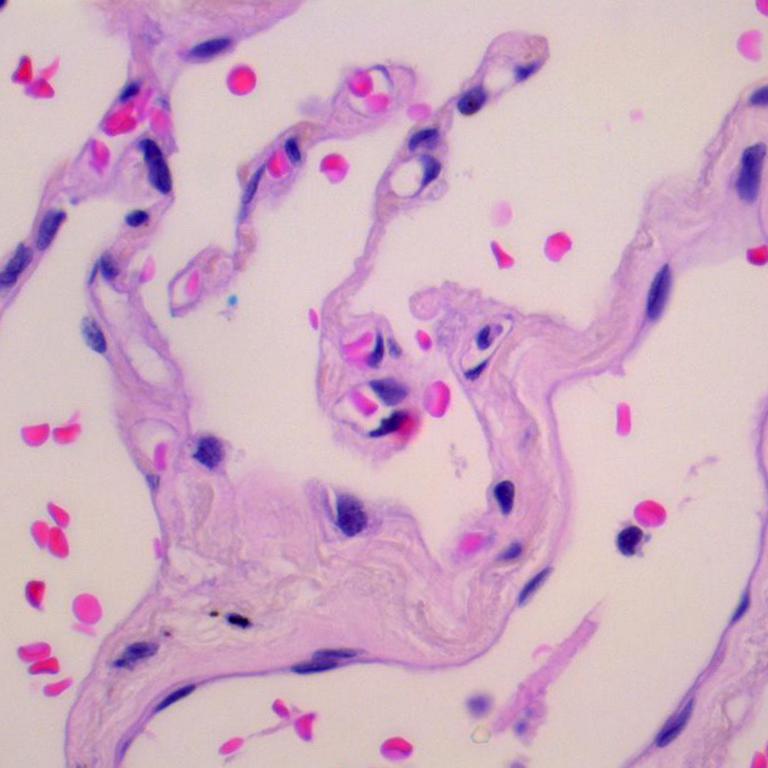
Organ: lung
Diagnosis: benign